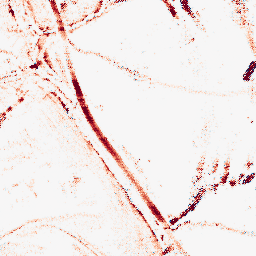
Category: morphological
Decomposition family: morphological_rect
Decomposition parameters: operation: opening
width: 10
height: 5
Upsampling method: regularized
Upsampling parameters: scale: 4
lambda_reg: 0.1
Upsampling scale: 4